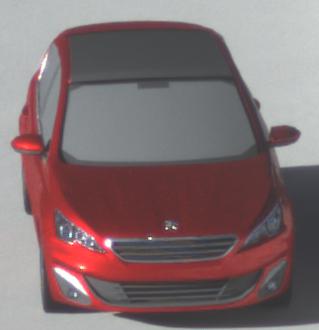
Make: Peugeot
Model: 308 VTi 82
Detailed model: 308 (II)
Model produced from: 2013/09
Model produced until: 2014/11
Doors: 5
Color: red
Road condition: dry road
Daytime: morning or afternoon
Contrast: high contrast